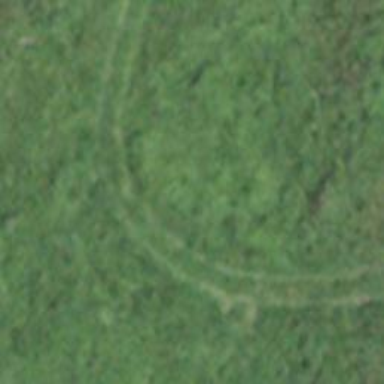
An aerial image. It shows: Track with grass surface. The track type is grade3.